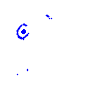
Particle: electron